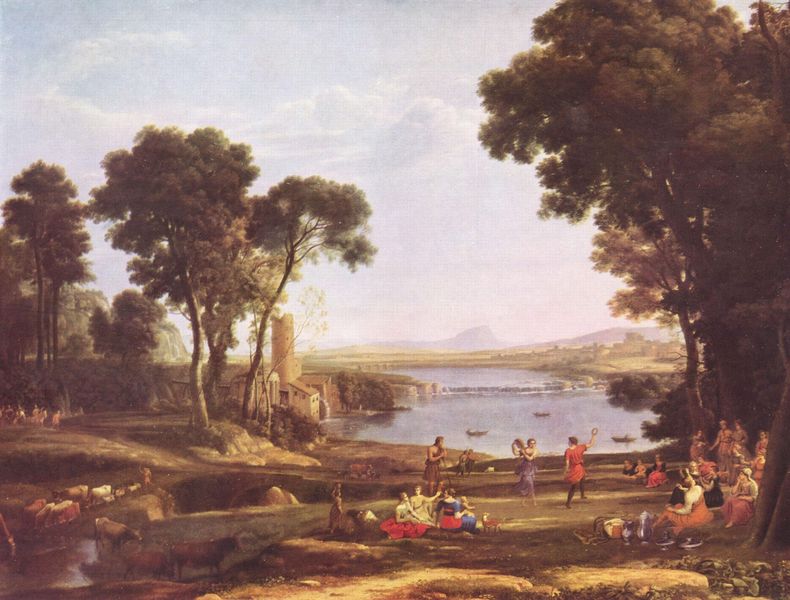
Titel: Landschaft mit der Vermählung von Isaak und Rebekka
Künstler: Claude Lorrain
Standort: London
Institution: National Gallery
Schlagwörter: baum, berg, blau, himmel, wasser, wolken, bäume, fluss, frauen, grün, landschaft, menschen, sand, see, sitzen, stadt, braun, kleider, männer, strasse, weiss, blick, dach, gebäude, gras, haus, rot, tiere, weg, wiese, wolke, fest, gesellschaft, tanz, trinken, stein, bach, horizont, häuser, kühe, mühle, vieh, weide, weite, brücke, gewässer, personen, musik, tanzen, wald, boot, boote, kinder, reiter, turm, schiff, schiffe, italien, ort, berge, dorf, dächer, kuh, rind, ausflug, picknick, romantik, turner, spielen, spiel, ruine, rinder, antike, idyll, flusslandschaft, singen, wolkne, schafe, ochse, hirten, schäfer, bume, federball, inder, frauen männer, hirthe